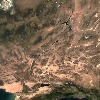
Label: land